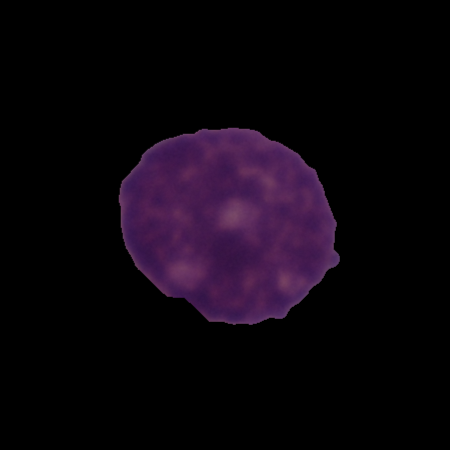
Label: healthy